Interaction volume radius: 10 \u00c5
Interaction volume height: 10 \u00c5
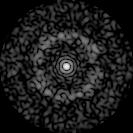
Disorder parameter: 0.8421